Question: Can I generate COM visible assemblies (using CodeDom, or anything else) ?
I am looking to expose C# classes to VBA. Basically, I have an object-driven web server, and everytime I build my web server, I would like to also generate some wrapping classes (COM visible using CodeDom) as some clients will need these to access data from other contexts (Excel/VBA, etc...).
So is this possible at all ?
Trying the approach of , I build that class into test2.dll with CodeDom:
'''
namespace Test
{
public class TestClass
{
private double _d1;
private double _d2;
public double d1 {
get {
return _d1; }
set { _d1 = value; }
}
public double d2 {
get { return _d2; }
set { _d2 = value; }
}
public double sum()
{
return d1 + d2;
}
}
}
'''
I get the following in VBE:

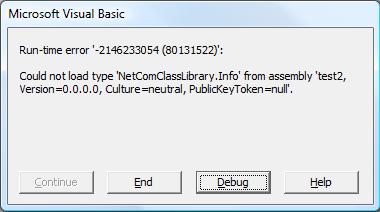
Answer: Yes, this is possible using Register Free COM.
1)Open Excel and add the following references
C:\Windows\Microsoft.NET\Framework4.0.30319\mscoree.tlb (Common Language Runtime Execution Engine 2.4 Library)
C:\Windows\Microsoft.NET\Framework4.0.30319\ mscorlib.tlb
Add your Code Dom generated Classlibrary to the same directory where the Excel Sheet is stored
3)use the following VBA Code:
More infos:
<URL>